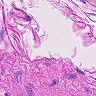
Metastatic tissue present: no